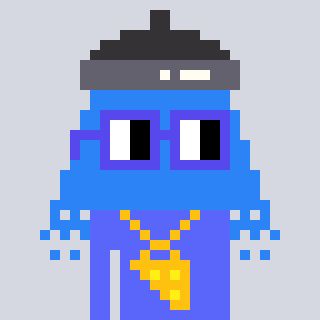
a pixel art character with square blue glasses, a shower-shaped head and a purple-colored body on a cool background